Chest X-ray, PA view. Patient: 45 years old, sex M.
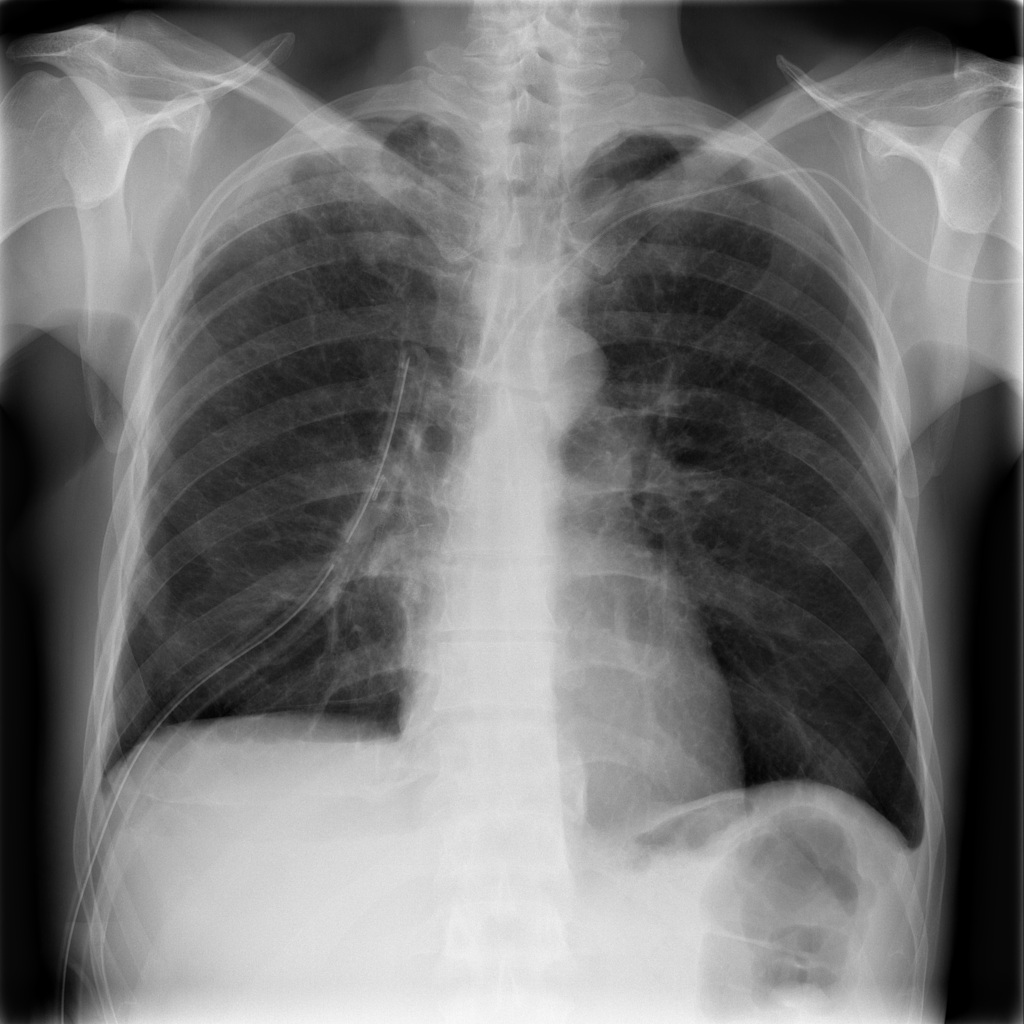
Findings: No Finding